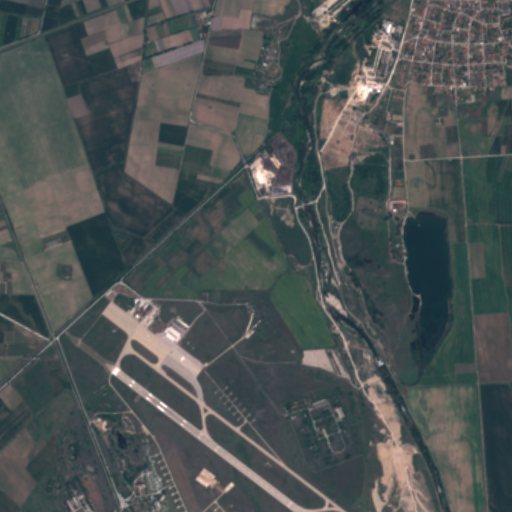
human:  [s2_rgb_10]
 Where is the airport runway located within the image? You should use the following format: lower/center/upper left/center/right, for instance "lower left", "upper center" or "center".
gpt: The airport runway is located in the lower of the image.
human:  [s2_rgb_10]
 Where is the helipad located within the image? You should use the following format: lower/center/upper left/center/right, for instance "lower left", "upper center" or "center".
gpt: The helipad is located in the lower left of the image.
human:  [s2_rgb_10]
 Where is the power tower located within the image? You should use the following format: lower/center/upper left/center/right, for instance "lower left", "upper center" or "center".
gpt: The power tower is located in the upper of the image.
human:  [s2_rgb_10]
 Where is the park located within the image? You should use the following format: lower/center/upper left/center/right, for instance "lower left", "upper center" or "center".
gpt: There is no park in the image.